Question: I've been using the ParameterTree class very effectively, I like it a lot! I have a lot of parameters so I thought of subclassing ParameterTree in order to clear up some code. Unfortunately when I do this I get a weird-looking non-functional ParameterTree:

All the edit fields and comboboxes are gone
This is how I'm subclassing it
'''
class CamParamTree(ParameterTree):
def __init__(self, *args, **kwargs):
super(ParameterTree, self).__init__(*args, **kwargs)
params = [.......]
self.p = Parameter.create(name='params', type='group', children=params)
self.setParameters(self.p, showTop=False)
'''
and then in the main GUI I instanciate it like this:
'''
class GUI(QtGui.QMainWindow):
def __init__(self, *args, **kwargs):
self.tree = CamParamTree()
'''
What am I doing wrong?
Cheers
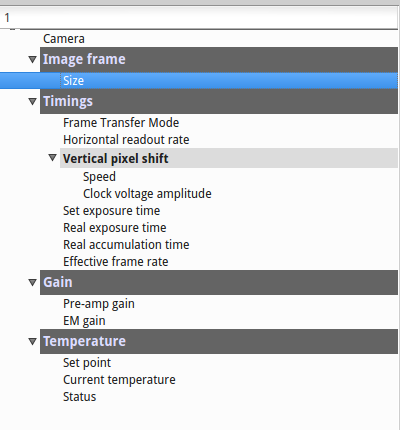
Answer: Just a simple error: you need
'''
super(CamParamTree, self).__init__(*args, **kwargs)
'''
instead of
'''
super(ParameterTree, self).__init__(*args, **kwargs)
'''